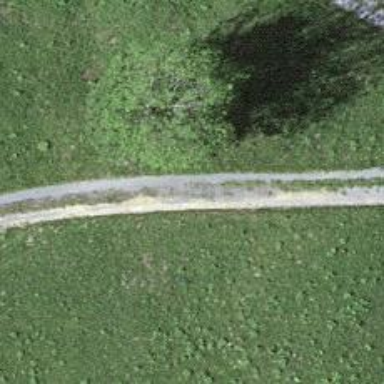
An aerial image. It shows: Unpaved service road.